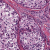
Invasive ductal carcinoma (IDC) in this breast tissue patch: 0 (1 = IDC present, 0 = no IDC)